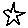
Label: star